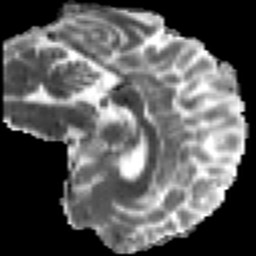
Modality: MD
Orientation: sagittal
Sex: male
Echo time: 0.114 s